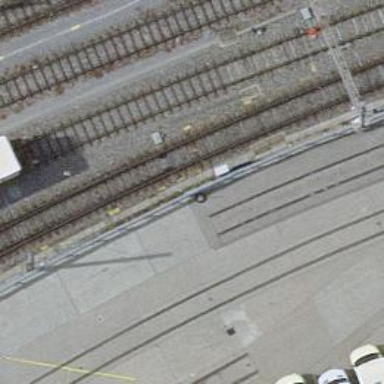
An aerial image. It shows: Railway switch.